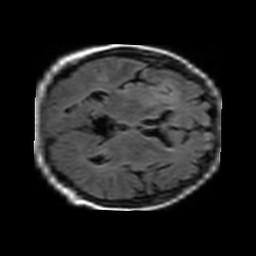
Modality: FLAIR
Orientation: axial
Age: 51
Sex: male
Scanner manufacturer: philips
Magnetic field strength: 1.5 T
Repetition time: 6 s
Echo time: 0.12 s